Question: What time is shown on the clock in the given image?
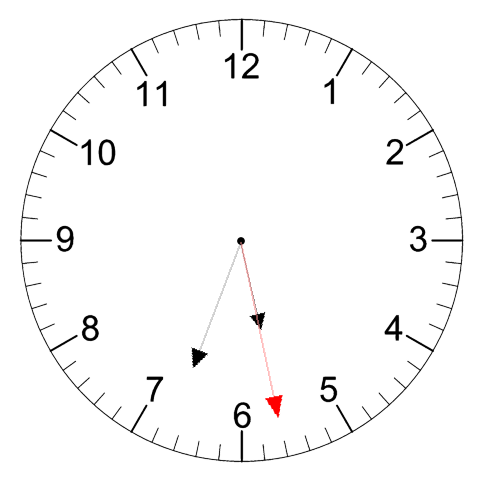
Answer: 05:33:28